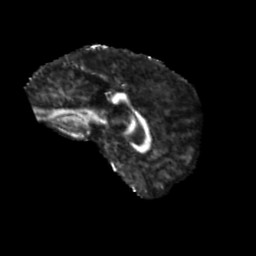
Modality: FA
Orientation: sagittal
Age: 59
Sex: female
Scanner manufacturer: siemens
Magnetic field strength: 3 T
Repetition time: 5.25 s
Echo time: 0.08 s